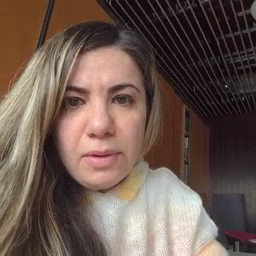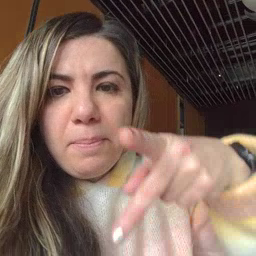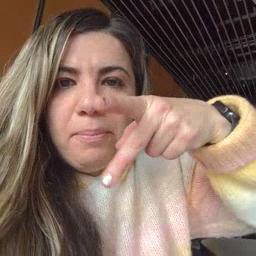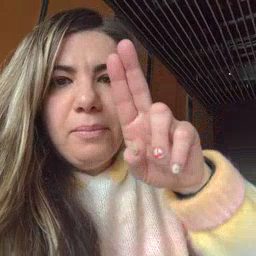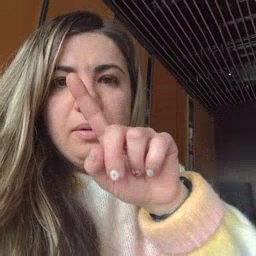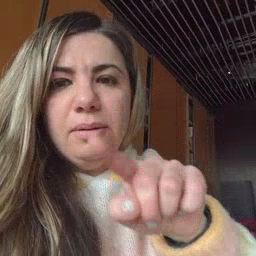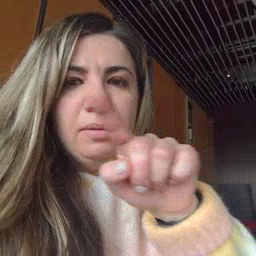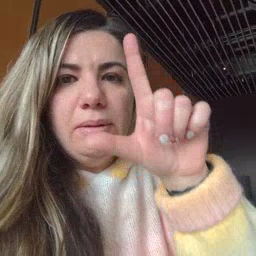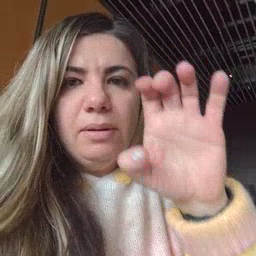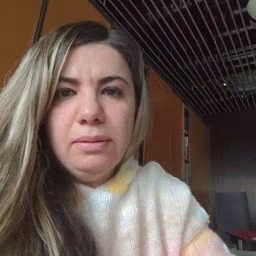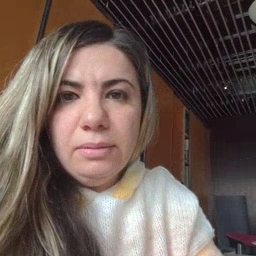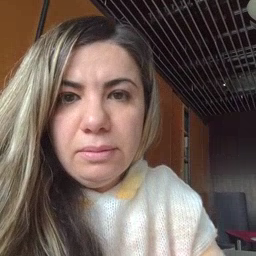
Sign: puzzle